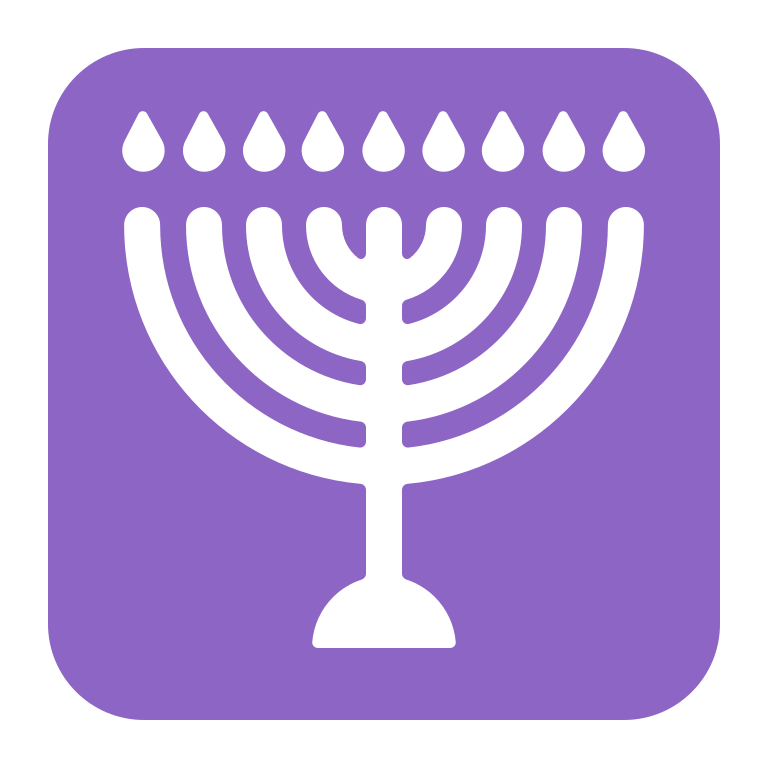
menorah flat